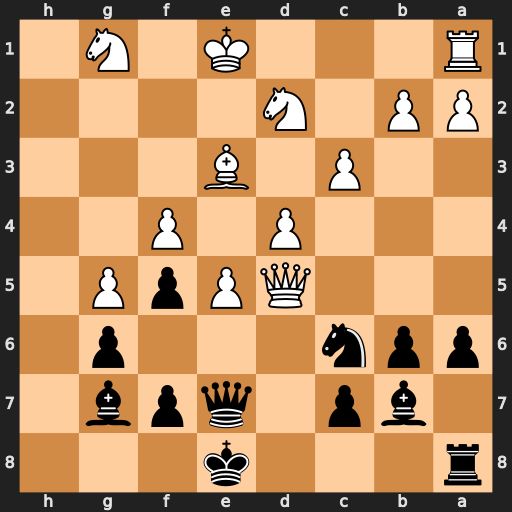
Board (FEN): r3k3/1bp1qpb1/ppn3p1/3QPpP1/3P1P2/2P1B3/PP1N4/R3K1N1
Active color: b
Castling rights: Qq
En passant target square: -
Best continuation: Na5 Qxb7 Nxb7